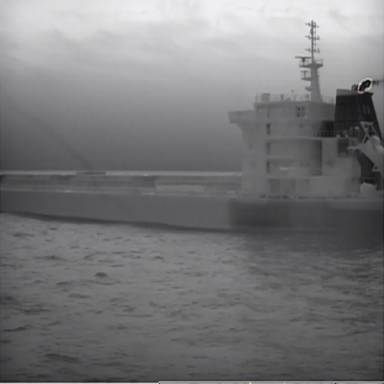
There is a liner in the infrared image.